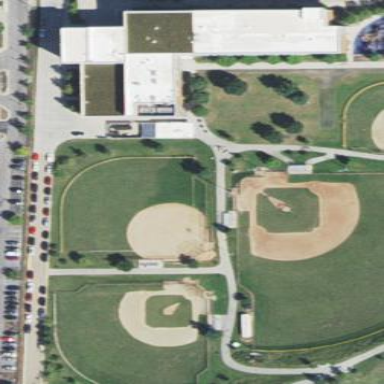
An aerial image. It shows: Baseball pitch for leisure land activities.